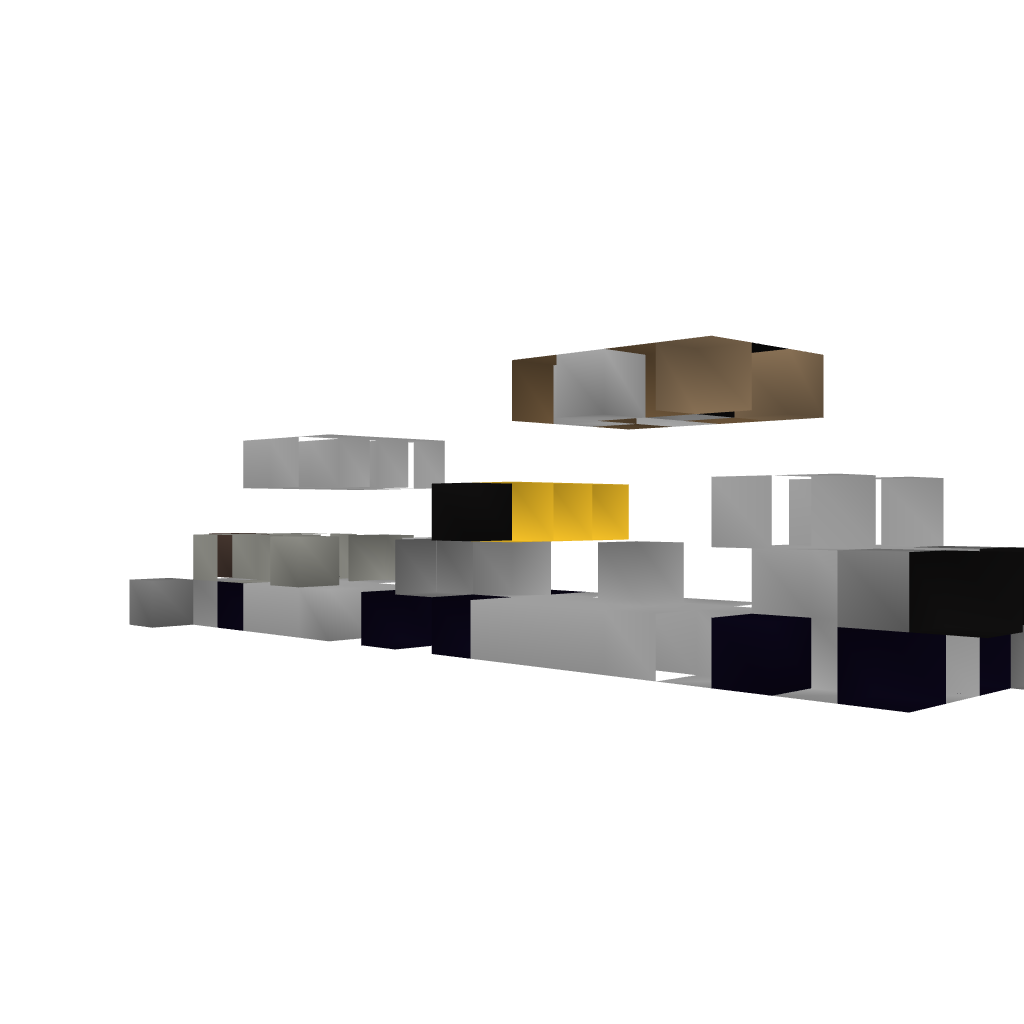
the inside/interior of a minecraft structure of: Truck w/ Forklift